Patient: sex M, age 61
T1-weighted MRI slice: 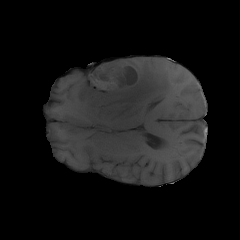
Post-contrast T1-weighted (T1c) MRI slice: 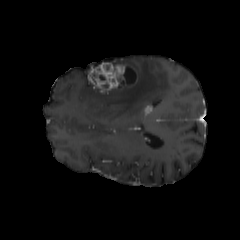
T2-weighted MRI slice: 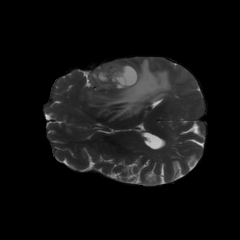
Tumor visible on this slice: yes
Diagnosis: Glioblastoma, IDH-wildtype
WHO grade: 4